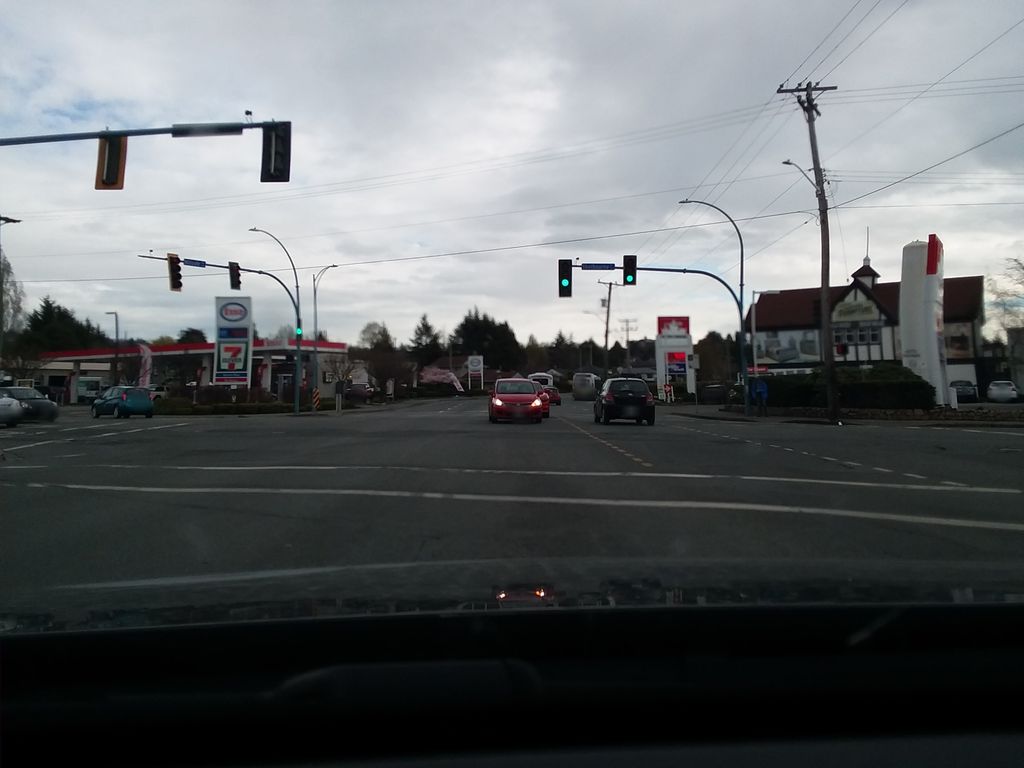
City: victoria